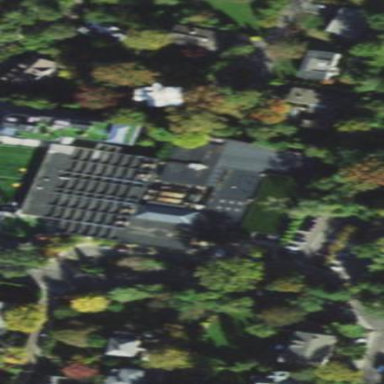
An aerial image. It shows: School building.